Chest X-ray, PA view. Patient: 50 years old, sex M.
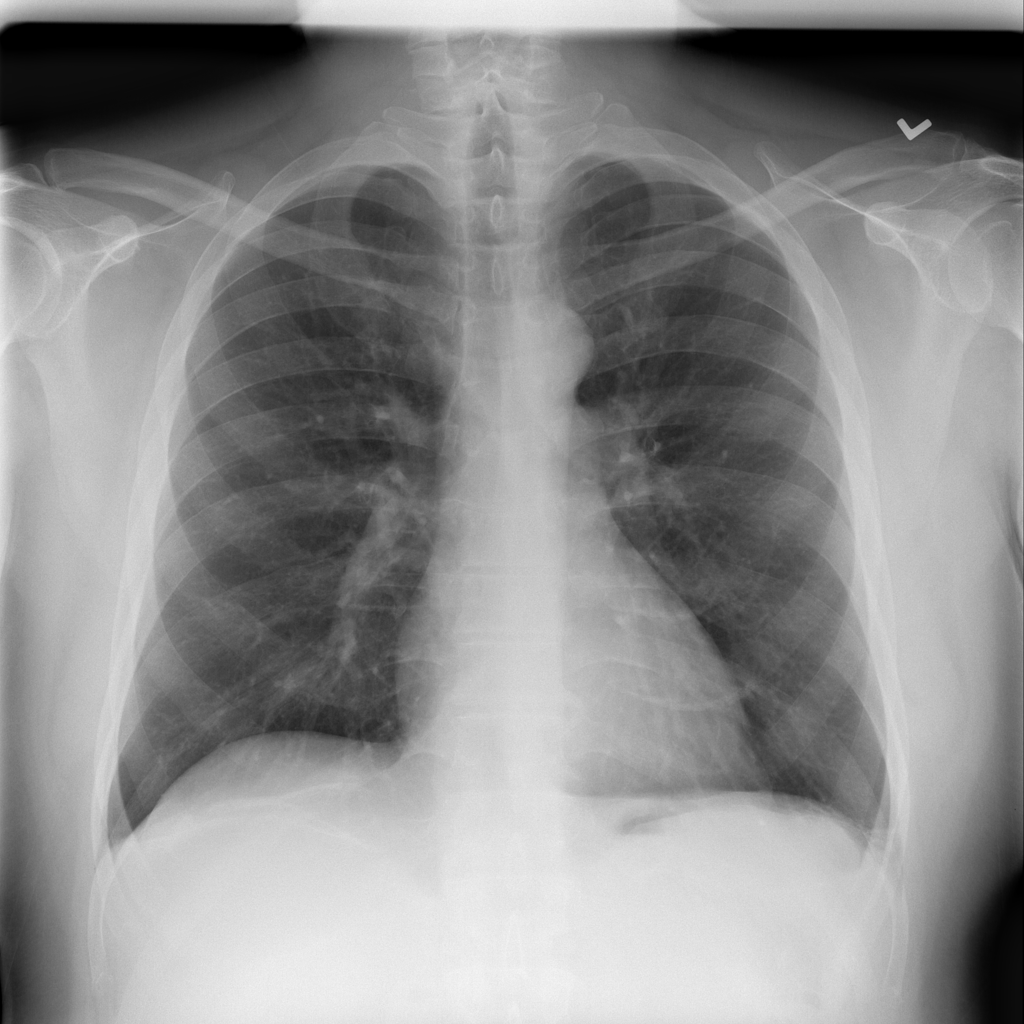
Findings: Atelectasis